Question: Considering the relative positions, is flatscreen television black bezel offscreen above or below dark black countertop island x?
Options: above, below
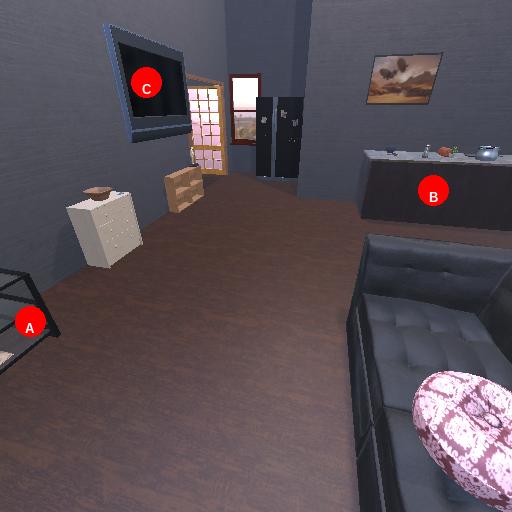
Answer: above